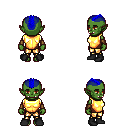
a pixel art fantasy rpg character, female body template, orc, green skin, gold chest armor, gold greaves, blue short mohawk hairstyle, leather bracers, black shoes, four views (front, back, left, right), 2x2 character sprite sheet, small pixel art, hard edges, no anti-aliasing